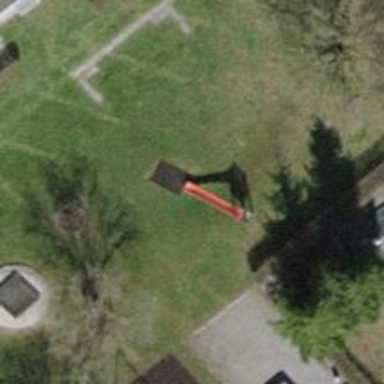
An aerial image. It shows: Playground featuring slide.